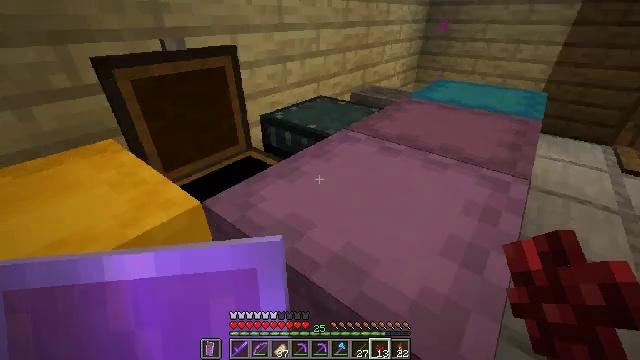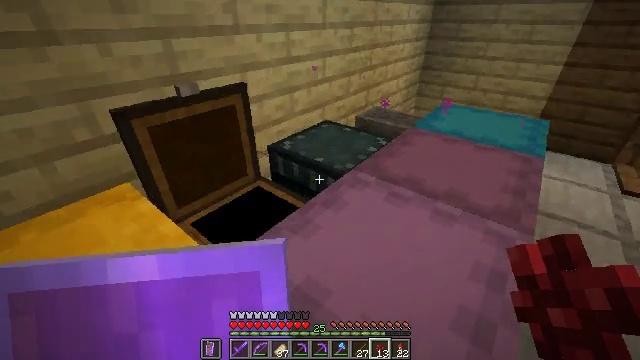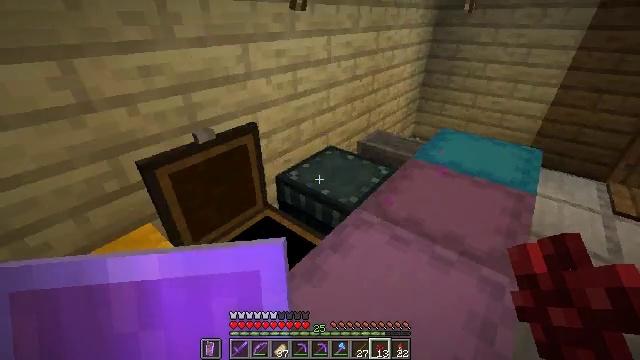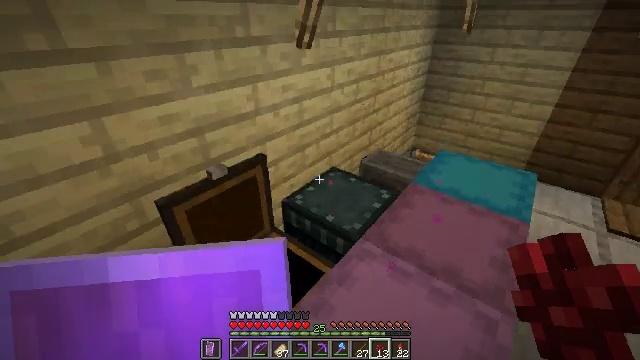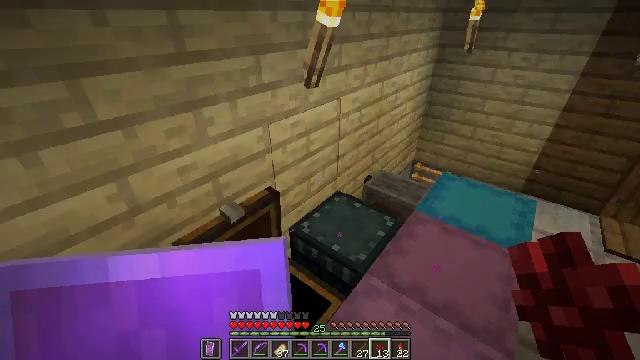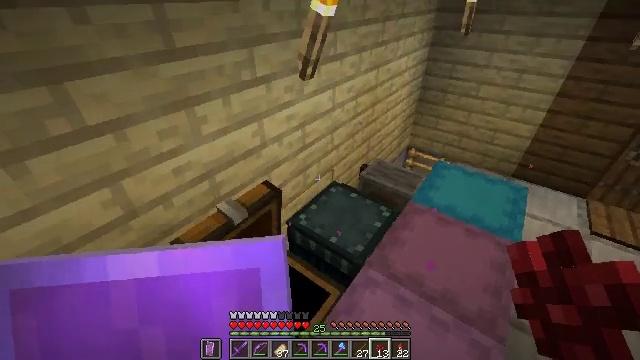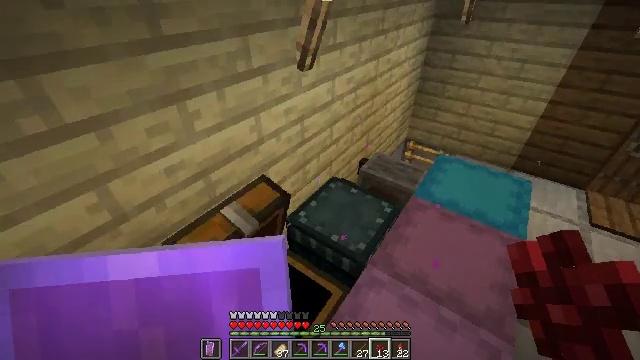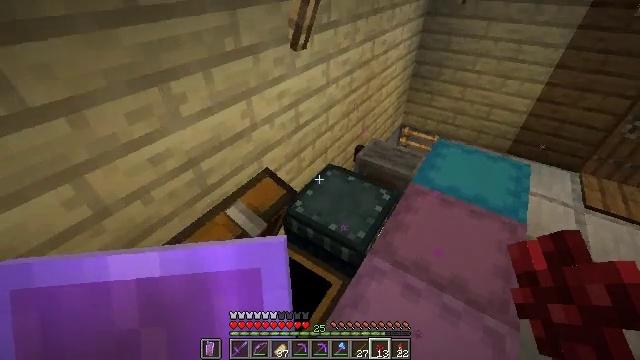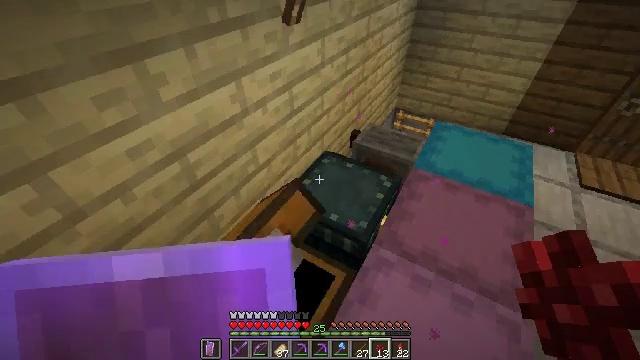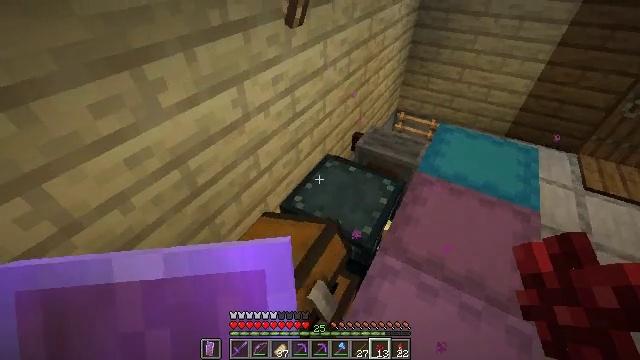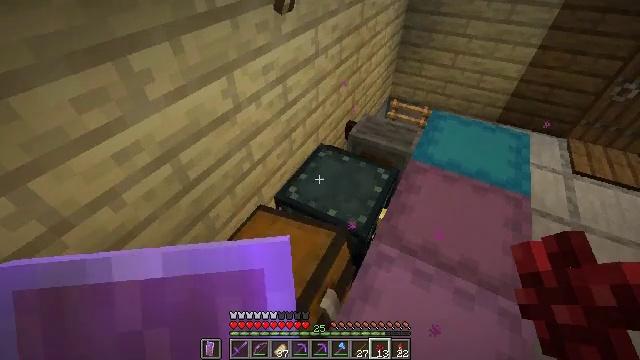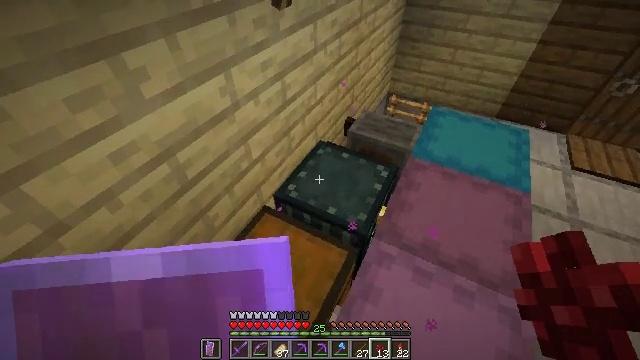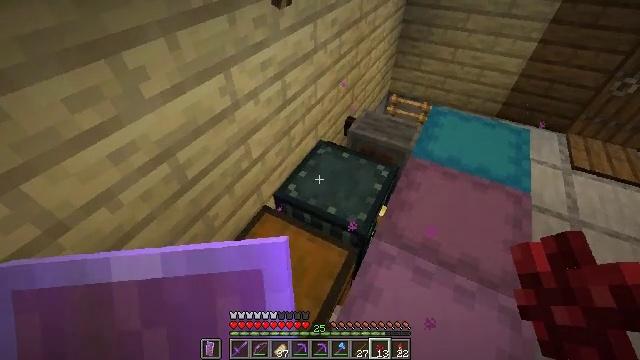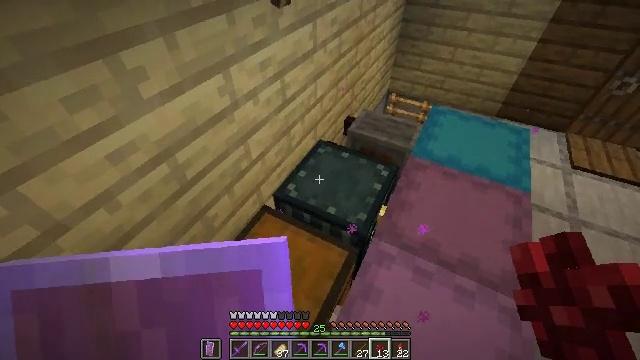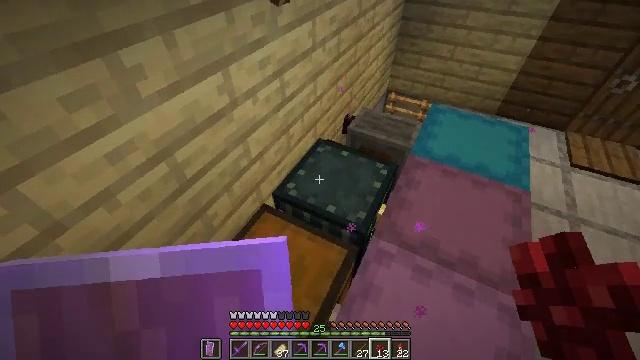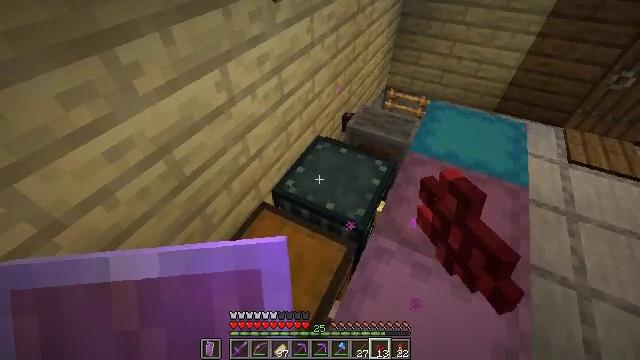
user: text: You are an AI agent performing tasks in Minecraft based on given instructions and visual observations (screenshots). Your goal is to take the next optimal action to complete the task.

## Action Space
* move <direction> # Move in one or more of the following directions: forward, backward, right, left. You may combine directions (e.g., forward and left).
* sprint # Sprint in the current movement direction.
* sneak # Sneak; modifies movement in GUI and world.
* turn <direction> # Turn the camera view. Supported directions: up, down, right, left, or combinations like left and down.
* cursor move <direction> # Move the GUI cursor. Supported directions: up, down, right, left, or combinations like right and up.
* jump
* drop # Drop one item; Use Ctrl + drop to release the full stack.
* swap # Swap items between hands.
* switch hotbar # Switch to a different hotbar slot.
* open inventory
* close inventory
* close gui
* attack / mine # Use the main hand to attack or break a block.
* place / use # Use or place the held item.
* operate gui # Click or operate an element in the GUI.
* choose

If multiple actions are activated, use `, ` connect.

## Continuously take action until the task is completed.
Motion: motion action
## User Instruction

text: Produce crimson planks using crimson stems.
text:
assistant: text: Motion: move forward, jump
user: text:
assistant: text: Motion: move forward, jump
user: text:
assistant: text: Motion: move forward, jump
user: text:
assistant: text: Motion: move forward, jump
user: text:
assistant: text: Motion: move forward, turn right and down
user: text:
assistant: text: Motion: move forward, turn right and down
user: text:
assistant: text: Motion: turn right and down
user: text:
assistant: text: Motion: turn right and down
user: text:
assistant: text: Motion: no_op
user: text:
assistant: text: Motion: turn right and down
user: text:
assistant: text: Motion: no_op
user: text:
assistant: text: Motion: no_op
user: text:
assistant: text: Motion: no_op
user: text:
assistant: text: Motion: use / place
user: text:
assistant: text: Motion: use / place
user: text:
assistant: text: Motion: use / place
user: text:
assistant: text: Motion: use / place
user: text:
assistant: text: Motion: no_op
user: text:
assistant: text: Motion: no_op
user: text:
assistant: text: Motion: no_op
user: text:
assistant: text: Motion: no_op
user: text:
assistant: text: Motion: no_op
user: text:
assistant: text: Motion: no_op
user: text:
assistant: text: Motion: no_op
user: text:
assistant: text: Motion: no_op
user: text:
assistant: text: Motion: no_op
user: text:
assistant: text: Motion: no_op
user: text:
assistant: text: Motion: no_op
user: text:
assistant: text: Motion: no_op
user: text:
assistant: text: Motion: no_op